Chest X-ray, AP view. Patient: 30 years old, sex F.
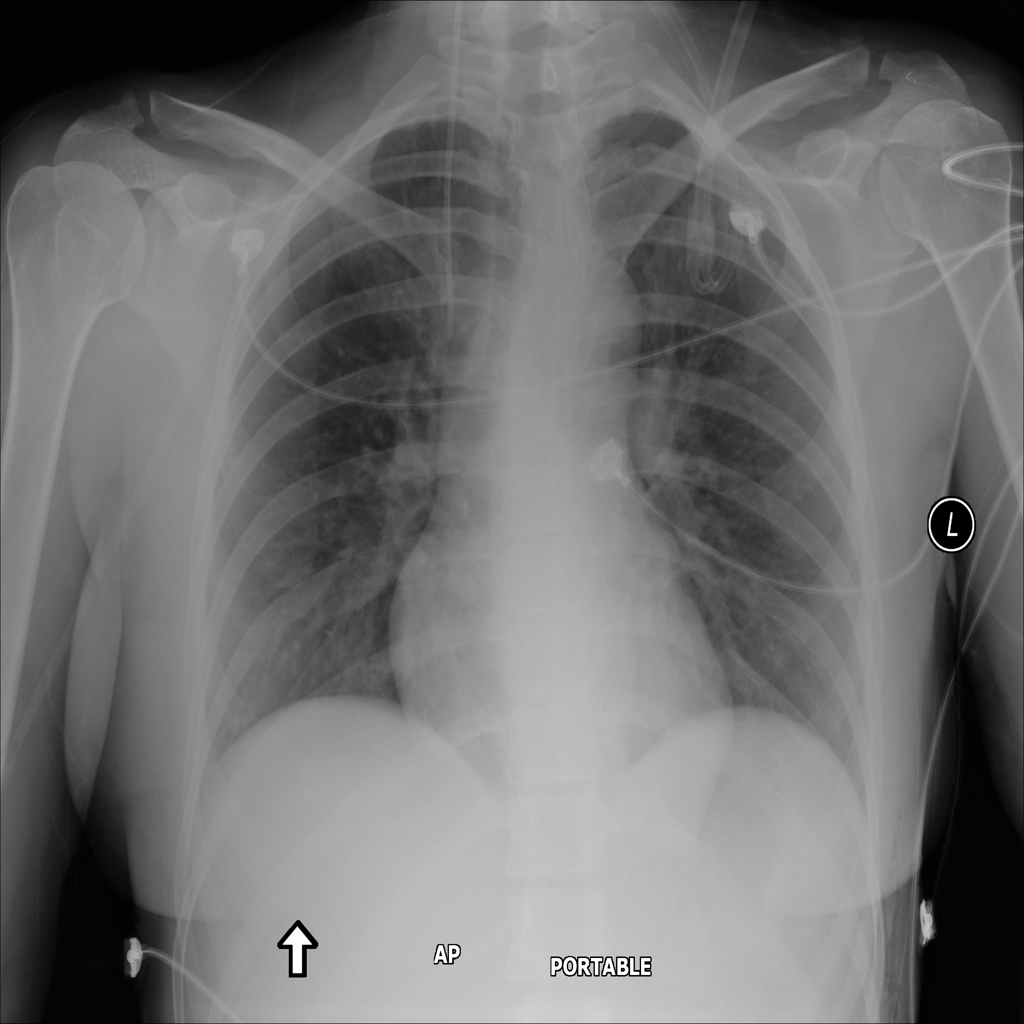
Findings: No Finding